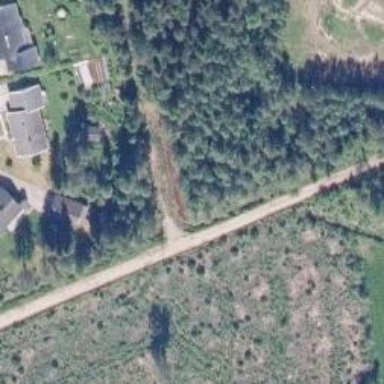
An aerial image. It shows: Track road with grade4 tracktype.